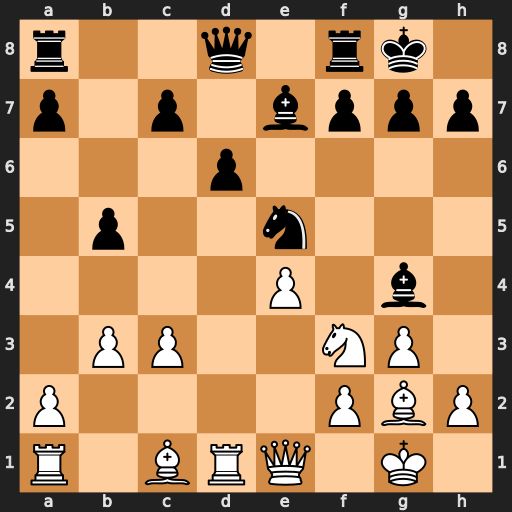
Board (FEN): r2q1rk1/p1p1bppp/3p4/1p2n3/4P1b1/1PP2NP1/P4PBP/R1BRQ1K1
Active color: w
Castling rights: -
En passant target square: -
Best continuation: Nxe5 dxe5 Rxd8